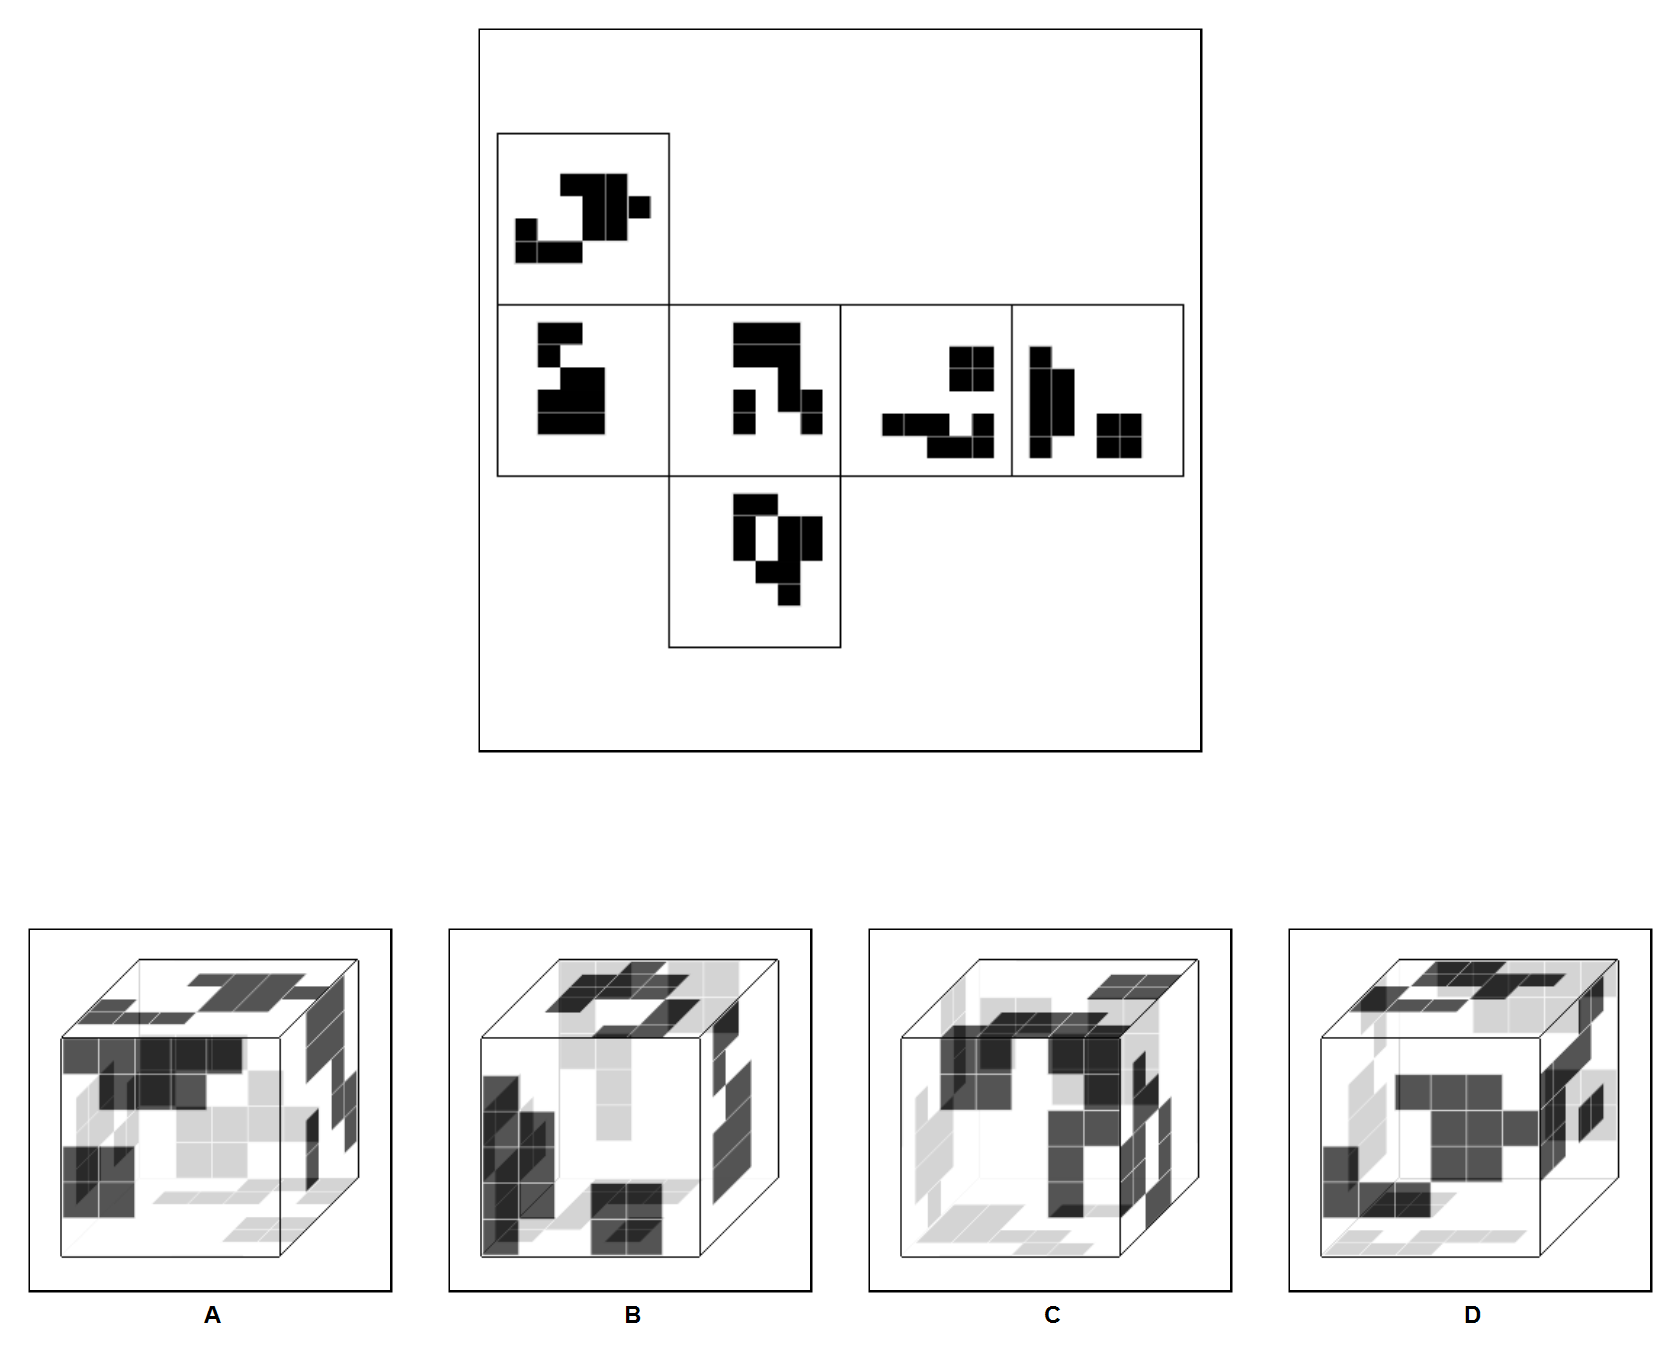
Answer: C